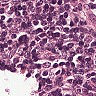
Metastatic tissue present: no